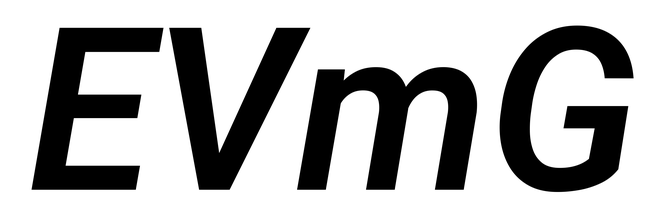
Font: Roboto-Italic_SemiBold_Italic